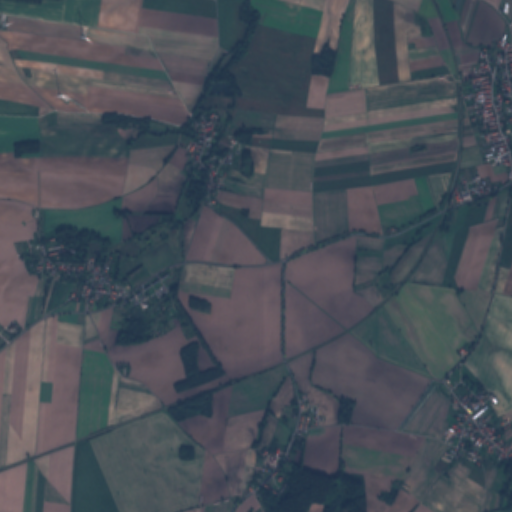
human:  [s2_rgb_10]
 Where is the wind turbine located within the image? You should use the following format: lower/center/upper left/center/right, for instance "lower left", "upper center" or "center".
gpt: The wind turbine is located in the upper left of the image.
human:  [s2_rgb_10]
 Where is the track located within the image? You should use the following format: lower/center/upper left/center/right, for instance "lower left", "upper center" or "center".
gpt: There is no track in the image.